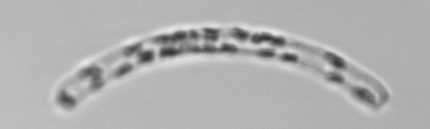
Label: Guinardia_striata